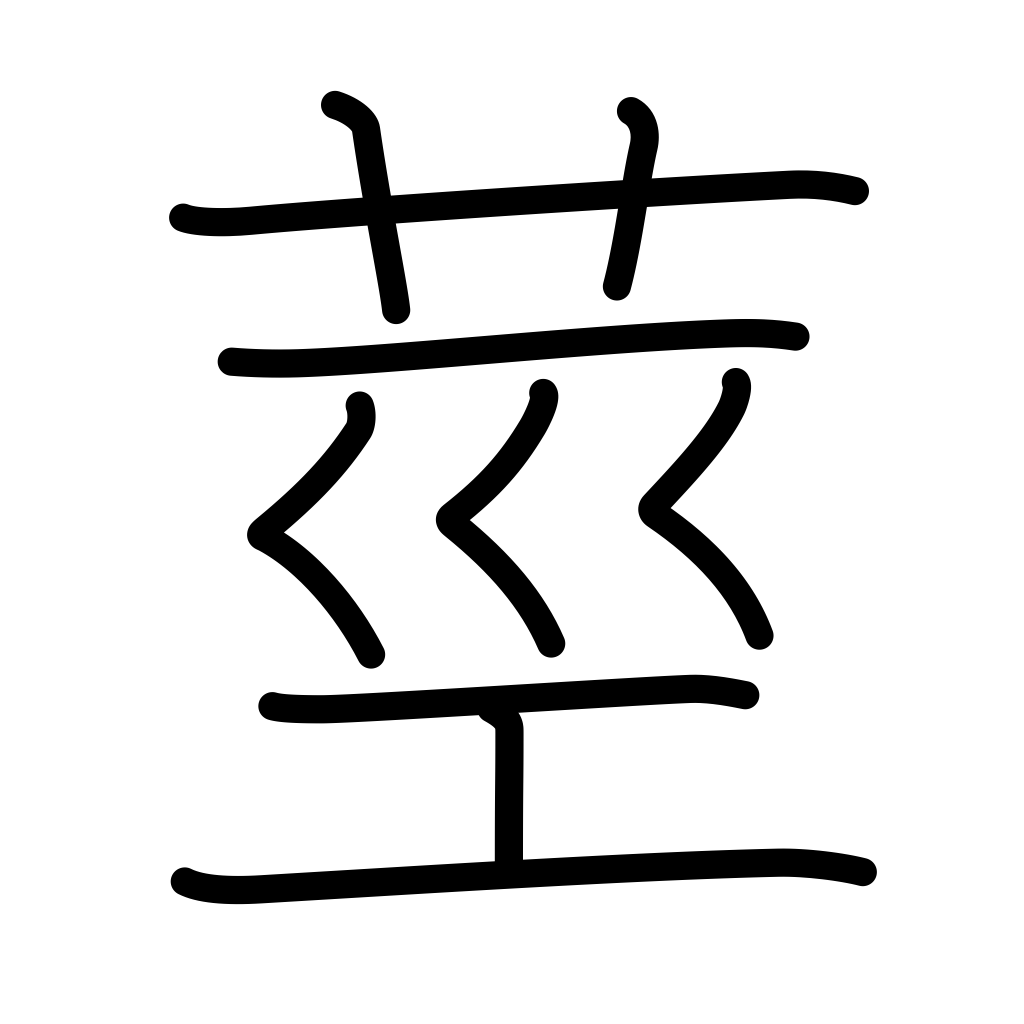
Meaning: stem, stalk